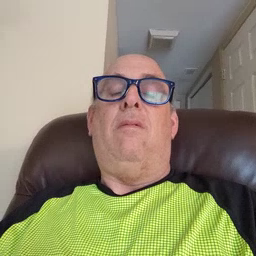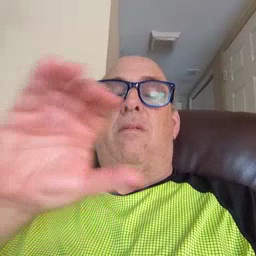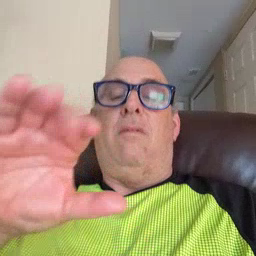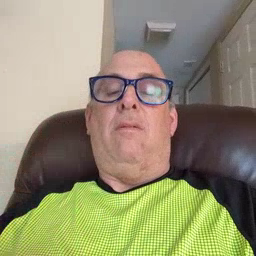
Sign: chocolate